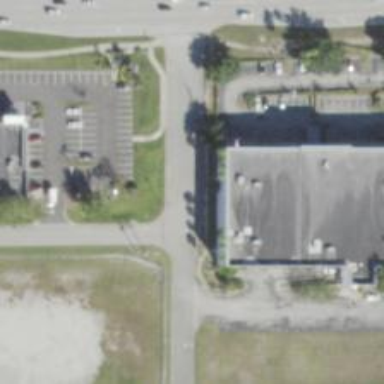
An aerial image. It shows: Asphalt unclassified road with sidewalk on the left.